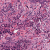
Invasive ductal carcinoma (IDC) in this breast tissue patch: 0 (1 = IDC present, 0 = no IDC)